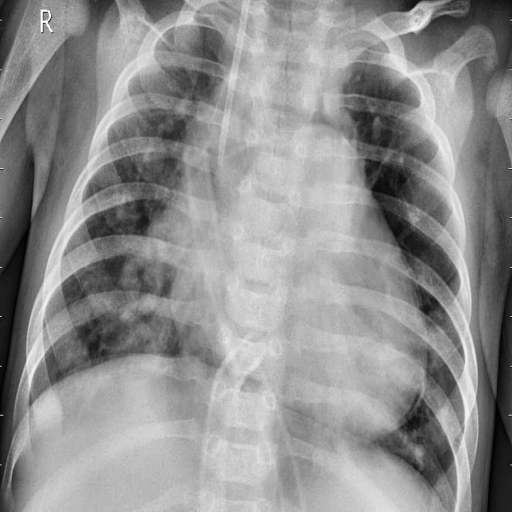
Finding: PNEUMONIA